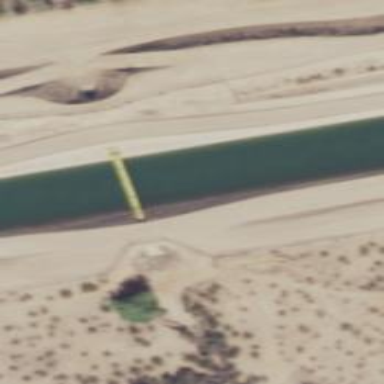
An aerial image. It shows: Culvert tunnel.